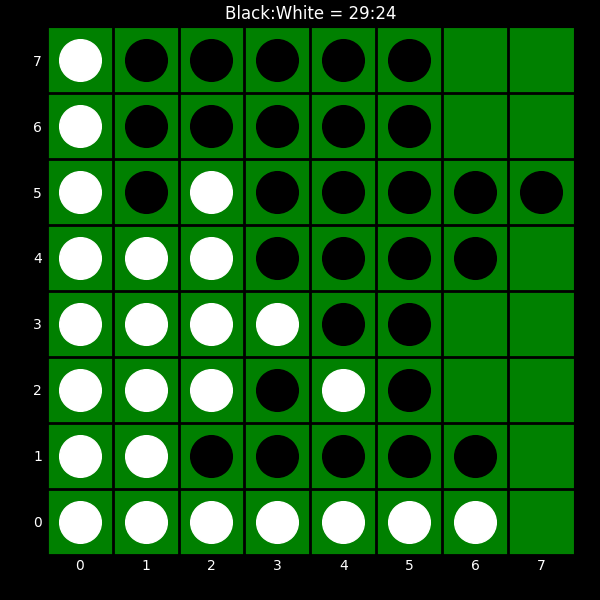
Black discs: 29
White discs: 24